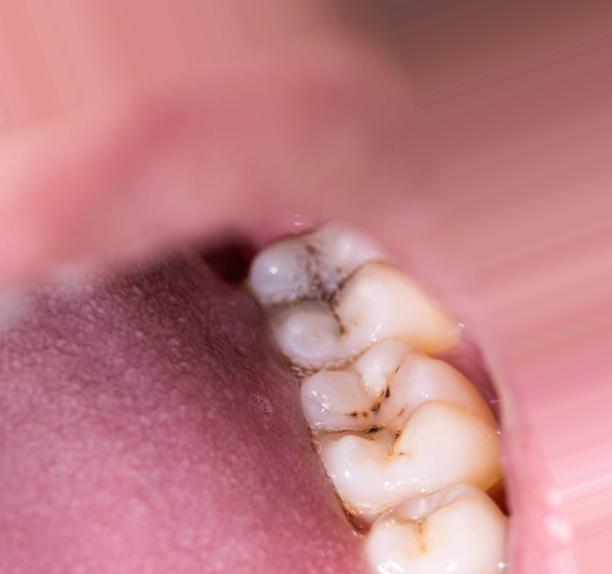
Condition: Caries